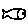
Label: fish